Interaction volume radius: 10 \u00c5
Interaction volume height: 30 \u00c5
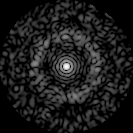
Disorder parameter: 0.8418